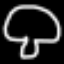
Label: mushroom